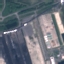
Label: Industrial